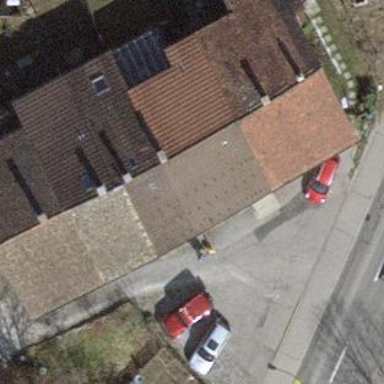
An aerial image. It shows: Terrace building.